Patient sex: F
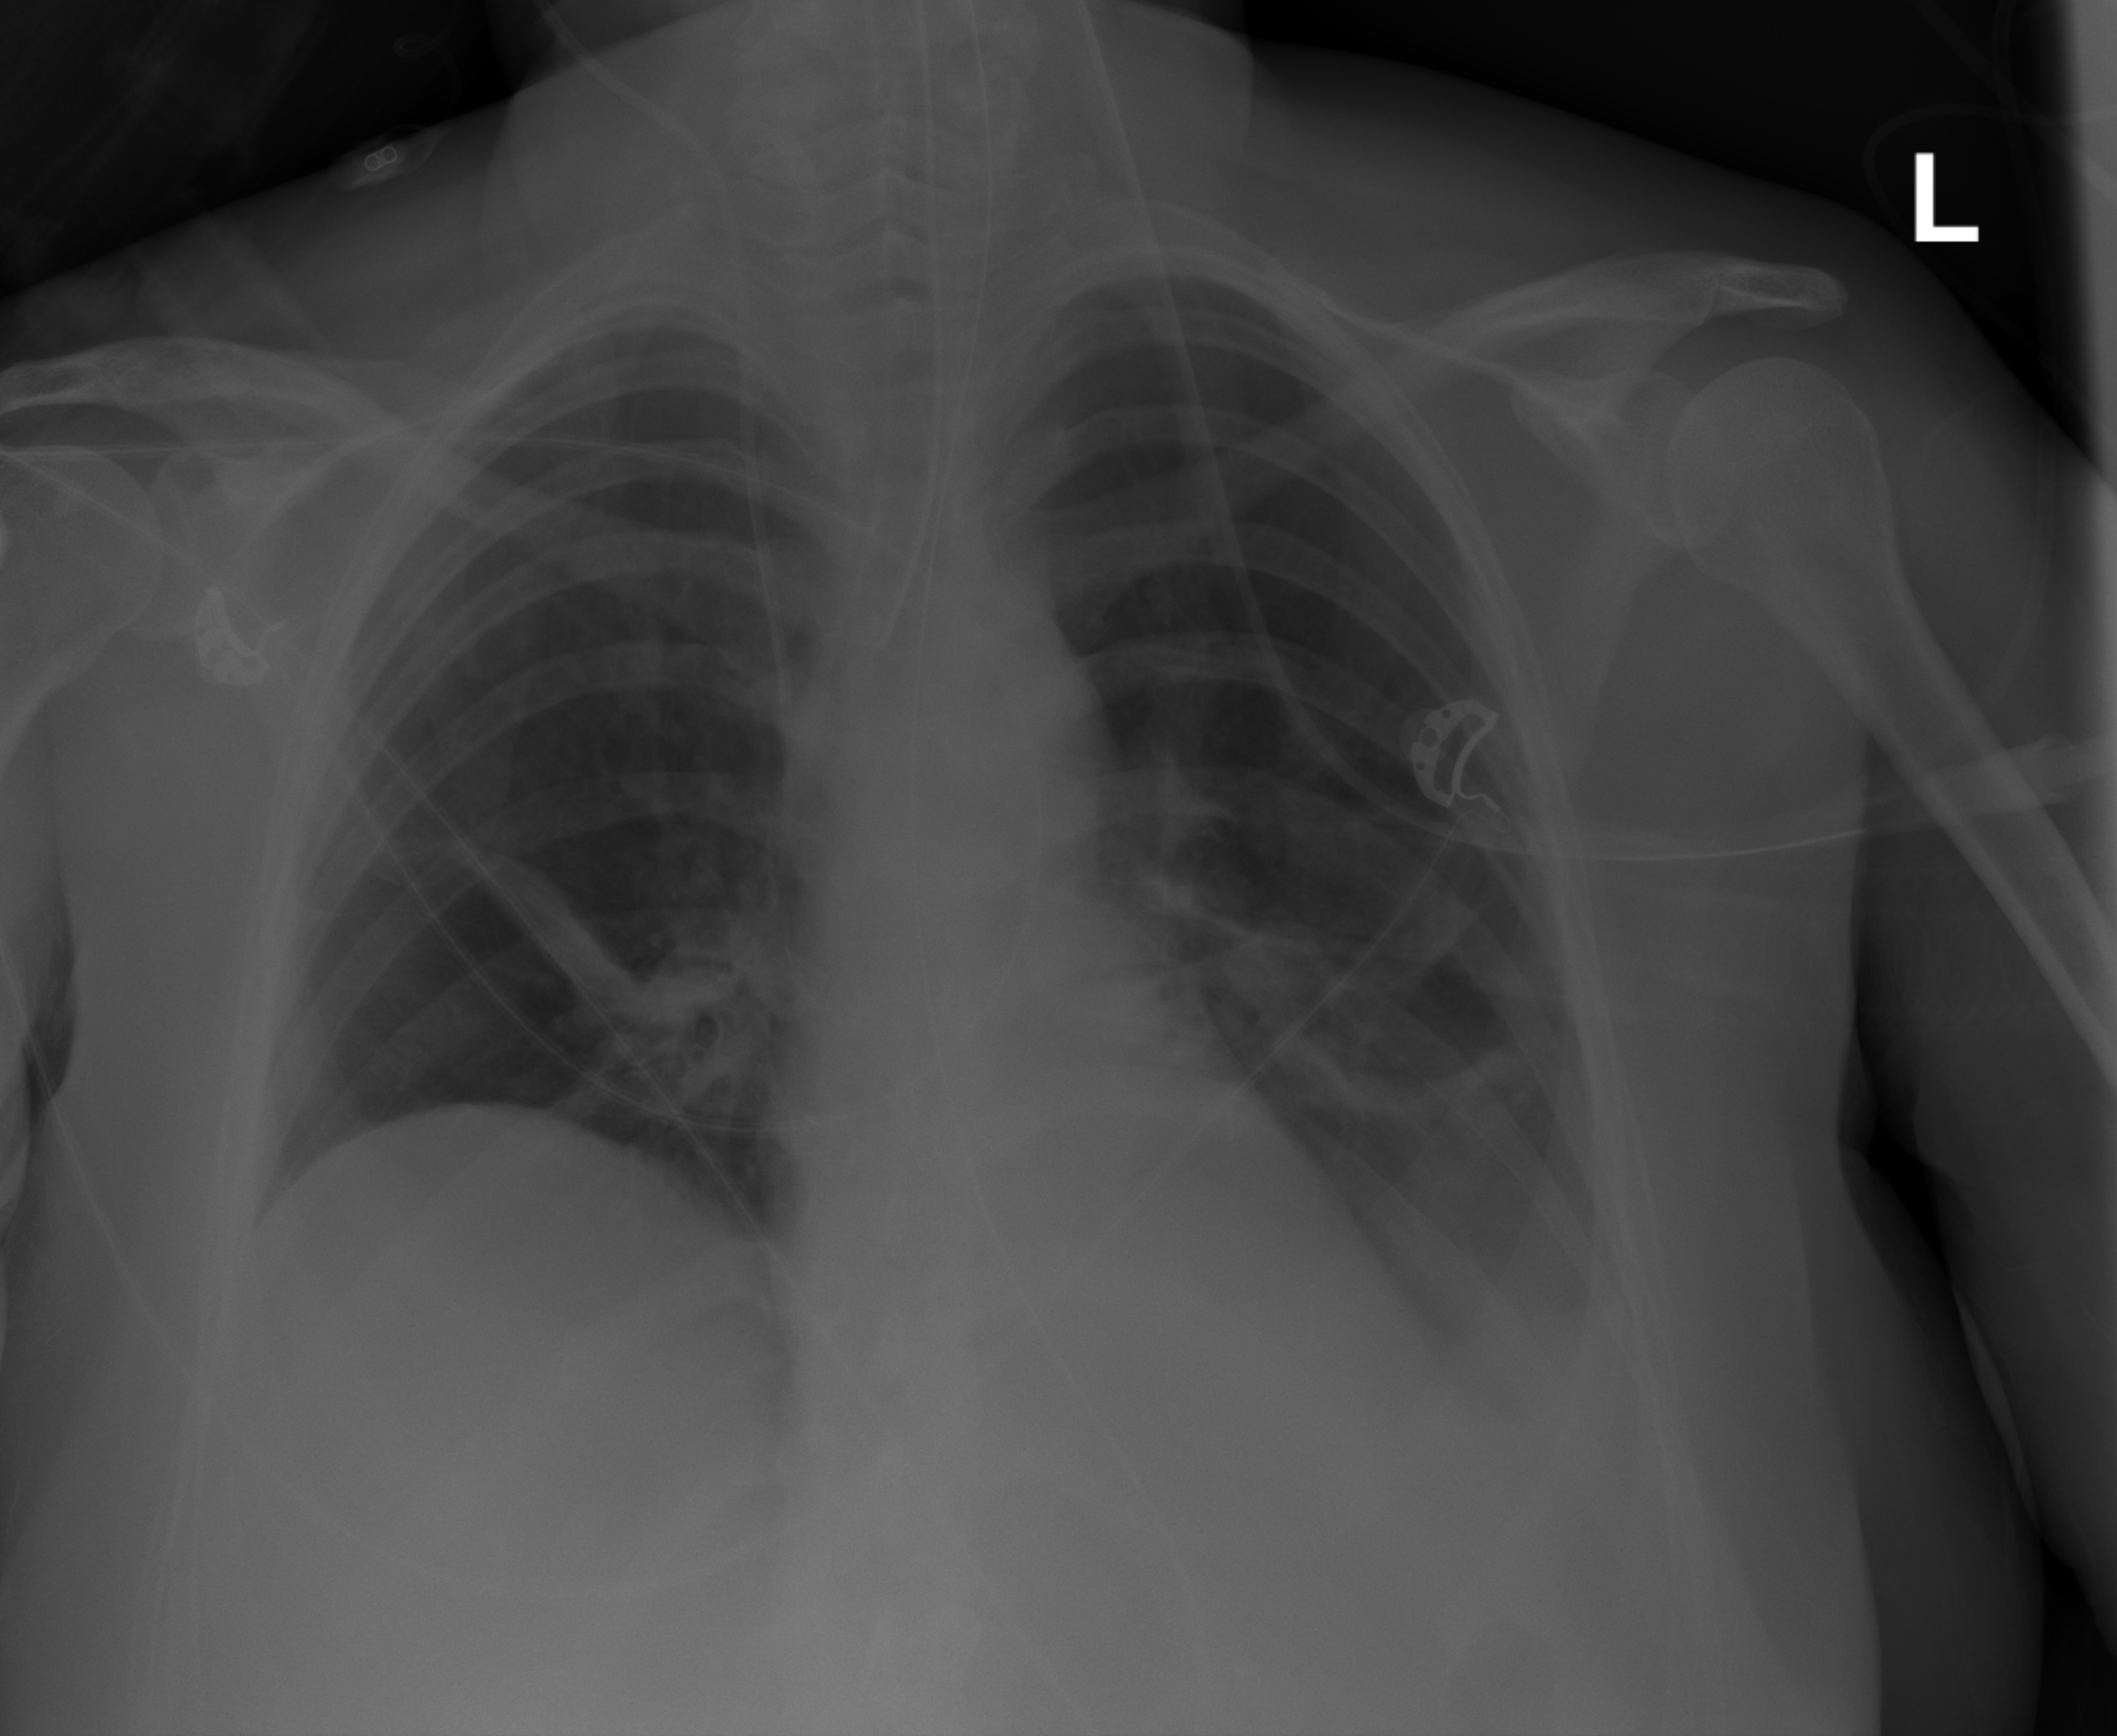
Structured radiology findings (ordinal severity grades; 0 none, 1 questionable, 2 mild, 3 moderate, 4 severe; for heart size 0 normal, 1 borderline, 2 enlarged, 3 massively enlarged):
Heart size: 0
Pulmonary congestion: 0
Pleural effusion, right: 2
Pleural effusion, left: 0
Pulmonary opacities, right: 0
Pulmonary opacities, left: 0
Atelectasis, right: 2
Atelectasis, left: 2